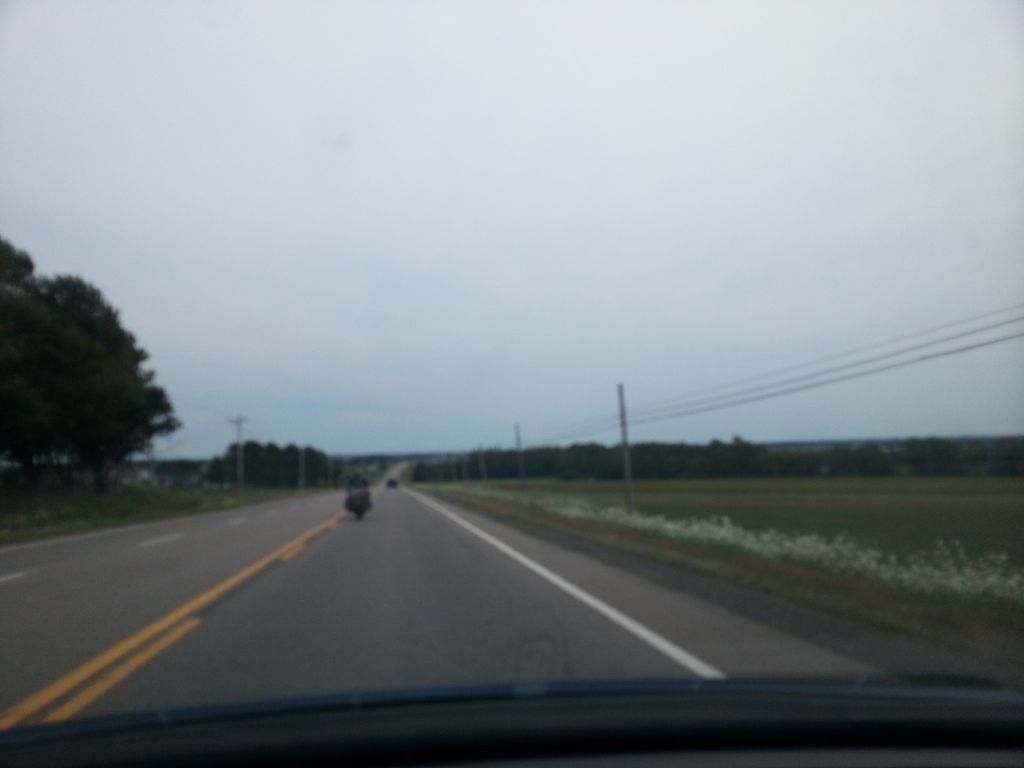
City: charlottetown